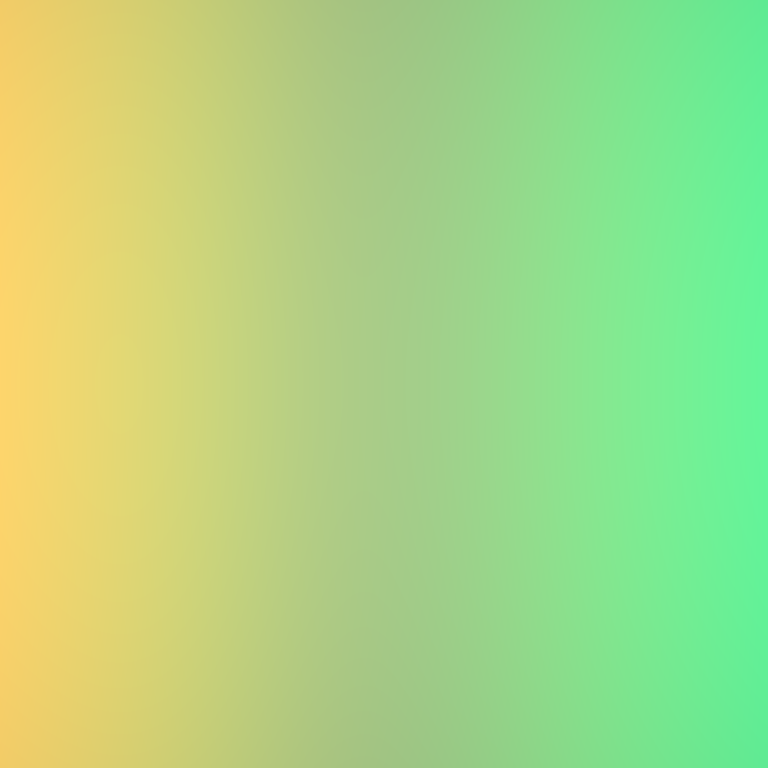
Abstract light effect, smooth gradient from warm yellow to soft green, calm atmosphere, diffuse light, no room, no furniture, no objects.